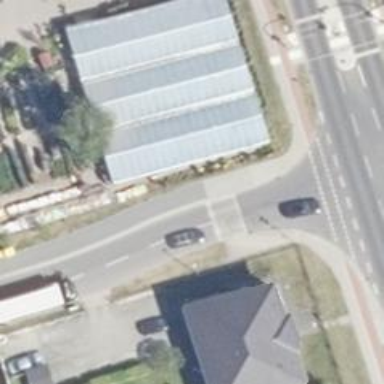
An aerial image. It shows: Uncontrolled crossing with traffic calming table.